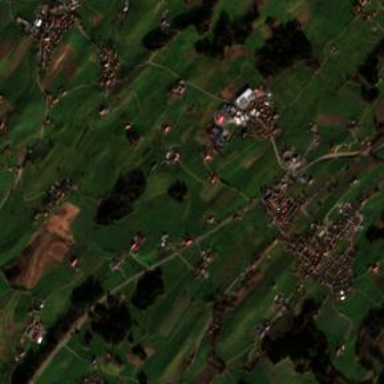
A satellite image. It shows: Small hamlet.